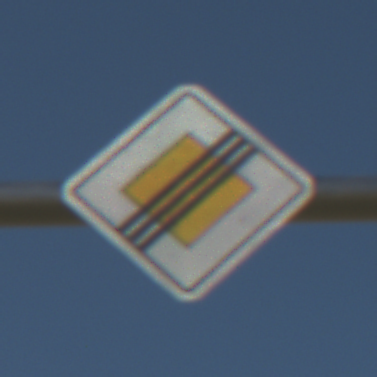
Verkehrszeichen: EndeVorfahrtsstrasse
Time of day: MorningAfternoon
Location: Outdoor (Nature)
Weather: PartlyCloudy
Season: NotSpecified
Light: Natural